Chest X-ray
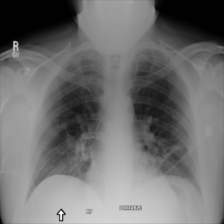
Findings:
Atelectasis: positive
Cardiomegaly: negative
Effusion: negative
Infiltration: negative
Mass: negative
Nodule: negative
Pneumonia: negative
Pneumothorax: negative
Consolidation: negative
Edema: negative
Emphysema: negative
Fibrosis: negative
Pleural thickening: negative
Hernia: negative